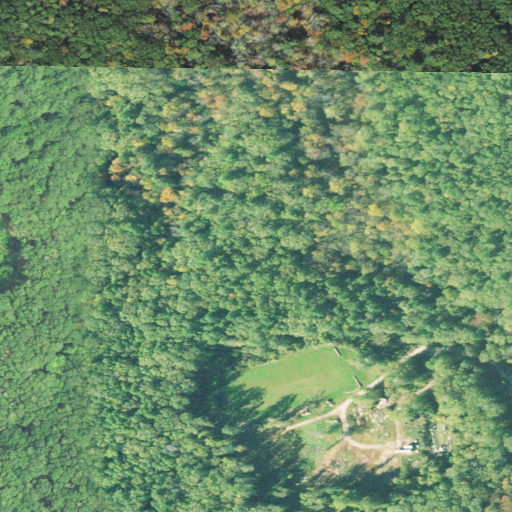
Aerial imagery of mountain in Connecticut named Draper Hills containing mixed forest, woody wetlands, grassland, pasture, deciduous forest, and low intensity development